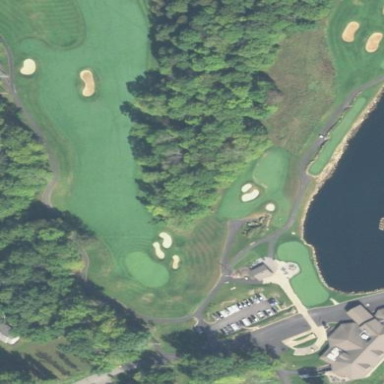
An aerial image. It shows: Area with grass used as rough in golf course.